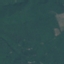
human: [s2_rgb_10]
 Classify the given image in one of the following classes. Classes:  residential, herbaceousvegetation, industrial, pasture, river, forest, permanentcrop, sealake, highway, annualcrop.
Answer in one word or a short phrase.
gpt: Forest